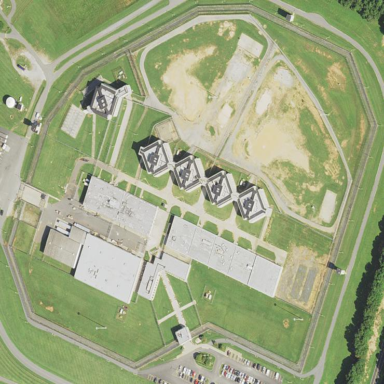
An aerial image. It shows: Prison with surrounding fence.